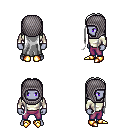
a pixel art fantasy rpg character, male body template, dark elf, purple skin, white long-sleeve shirt, magenta pants, white extra-long hairstyle, chain hood, gold boots, four views (front, back, left, right), 2x2 character sprite sheet, small pixel art, hard edges, no anti-aliasing